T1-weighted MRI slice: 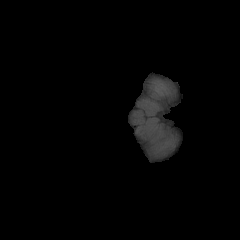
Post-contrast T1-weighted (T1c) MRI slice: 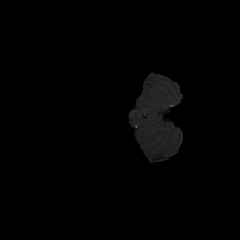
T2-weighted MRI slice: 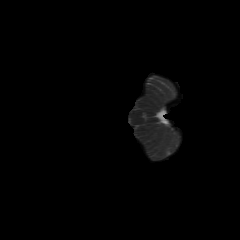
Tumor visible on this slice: no